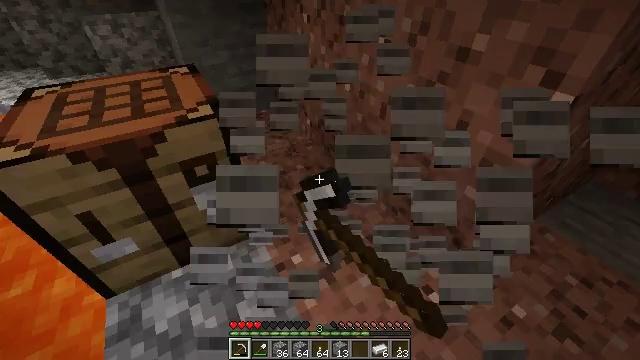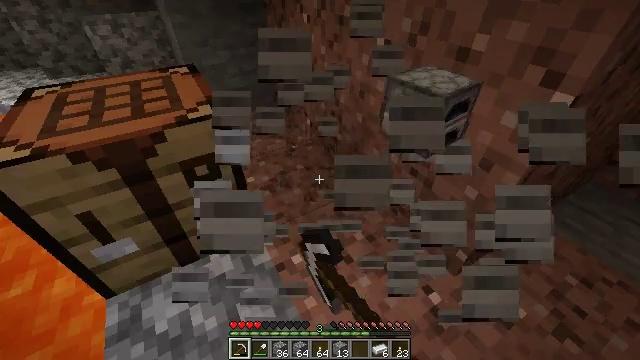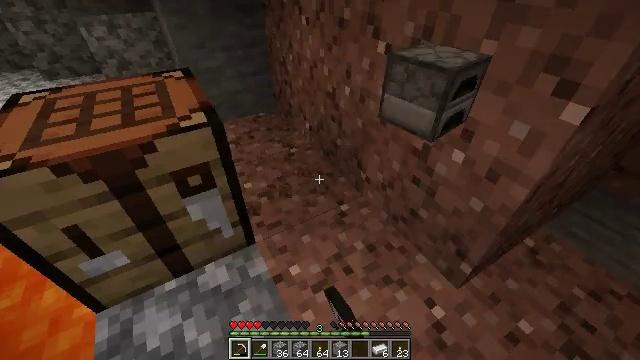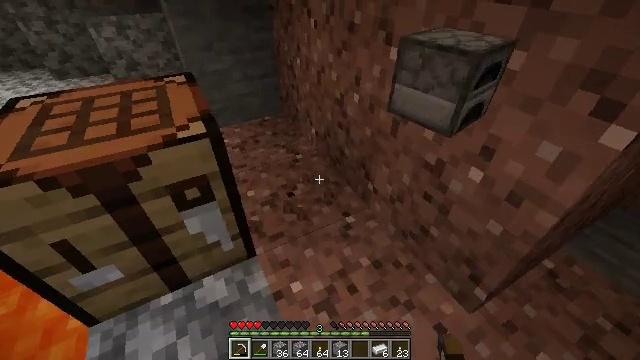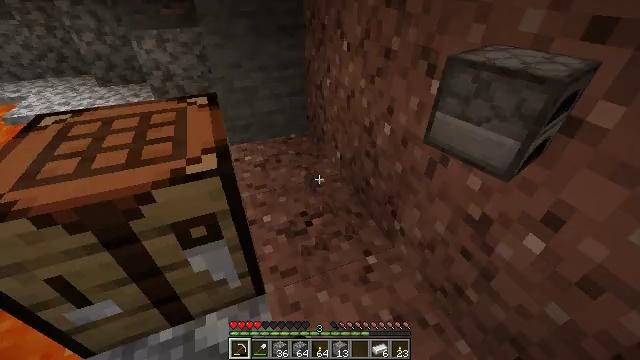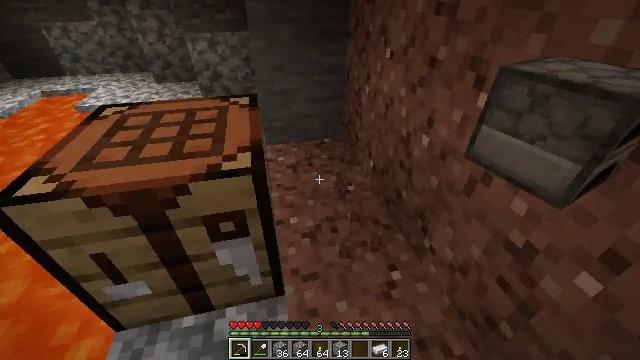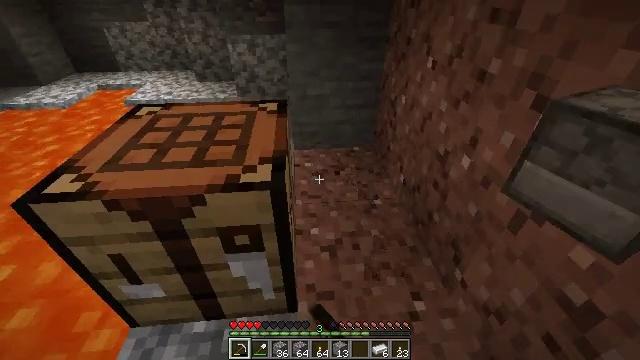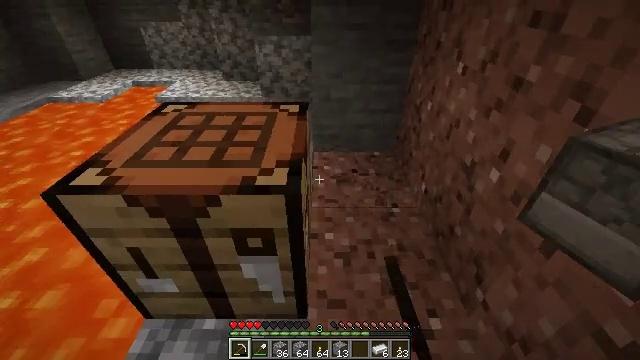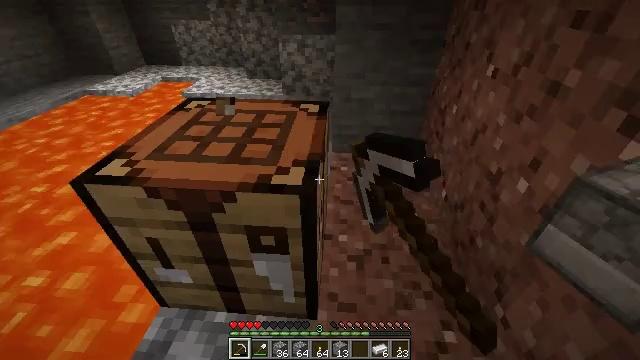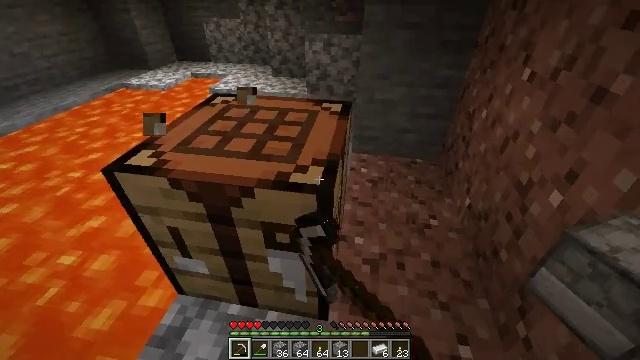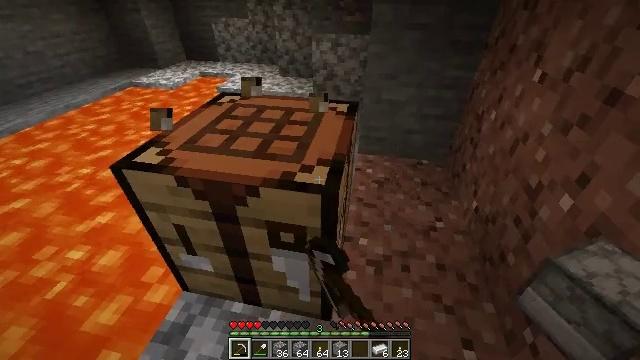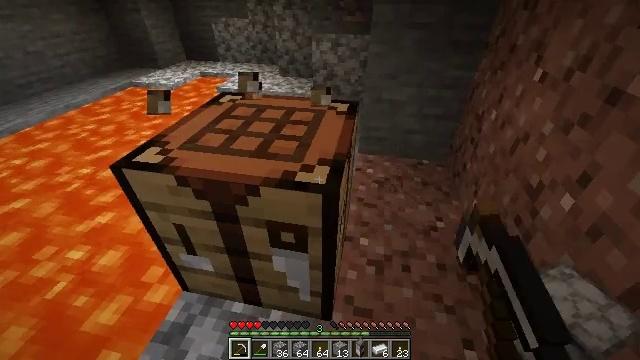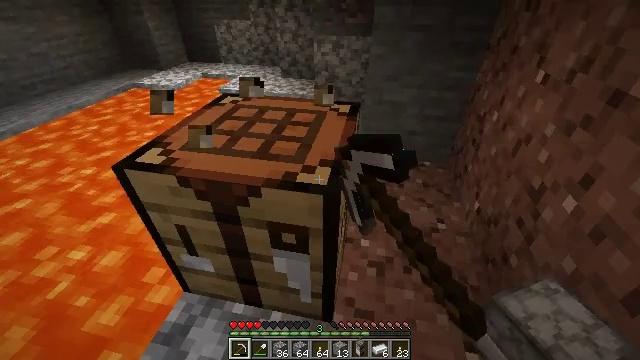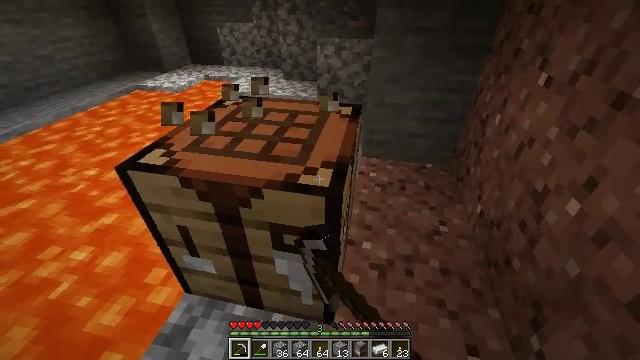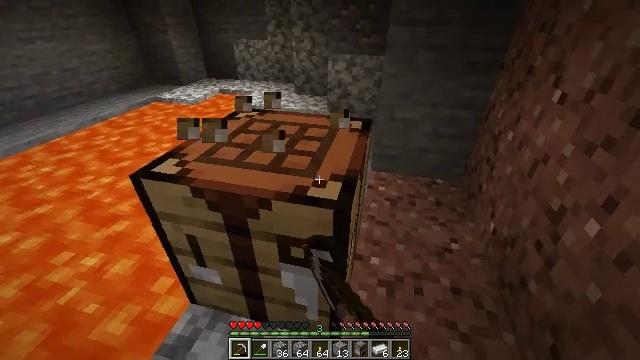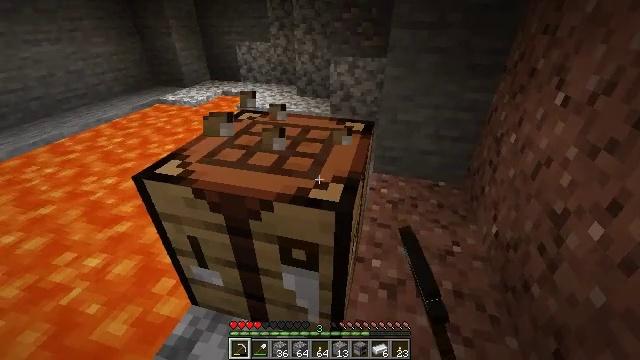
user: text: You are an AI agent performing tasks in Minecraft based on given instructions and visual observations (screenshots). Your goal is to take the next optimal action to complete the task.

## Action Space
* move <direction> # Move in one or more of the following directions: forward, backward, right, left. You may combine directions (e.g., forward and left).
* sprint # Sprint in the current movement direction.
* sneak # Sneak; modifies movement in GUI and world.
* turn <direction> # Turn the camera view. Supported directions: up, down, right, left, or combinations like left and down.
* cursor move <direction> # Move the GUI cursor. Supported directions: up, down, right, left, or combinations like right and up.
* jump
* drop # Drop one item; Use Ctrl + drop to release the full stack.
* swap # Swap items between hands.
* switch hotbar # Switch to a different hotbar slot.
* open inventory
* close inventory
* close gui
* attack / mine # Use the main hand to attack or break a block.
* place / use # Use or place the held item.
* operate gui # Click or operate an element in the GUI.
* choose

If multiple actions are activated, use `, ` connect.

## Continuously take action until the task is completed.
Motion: motion action
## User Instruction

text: Break the fire block.
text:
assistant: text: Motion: attack / mine
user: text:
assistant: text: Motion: move forward, attack / mine
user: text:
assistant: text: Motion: move forward, turn left, attack / mine
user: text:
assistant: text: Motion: move forward, turn left and up, attack / mine
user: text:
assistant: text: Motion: turn left and up, attack / mine
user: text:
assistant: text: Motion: turn left, attack / mine
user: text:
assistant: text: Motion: turn left, attack / mine
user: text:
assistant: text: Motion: turn left, attack / mine
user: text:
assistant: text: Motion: turn left, attack / mine
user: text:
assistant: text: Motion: turn left, attack / mine
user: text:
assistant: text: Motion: attack / mine
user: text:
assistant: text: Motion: attack / mine
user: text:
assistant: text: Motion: attack / mine
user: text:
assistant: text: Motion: turn left and up, attack / mine
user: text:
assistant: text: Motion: attack / mine
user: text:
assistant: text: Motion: turn left and up, attack / mine
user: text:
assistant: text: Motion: attack / mine
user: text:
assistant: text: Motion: attack / mine
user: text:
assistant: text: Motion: attack / mine
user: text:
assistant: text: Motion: attack / mine
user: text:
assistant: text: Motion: attack / mine
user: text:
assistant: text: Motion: attack / mine
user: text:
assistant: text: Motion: attack / mine
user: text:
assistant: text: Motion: attack / mine
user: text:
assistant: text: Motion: attack / mine
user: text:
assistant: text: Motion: attack / mine
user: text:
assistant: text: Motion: attack / mine
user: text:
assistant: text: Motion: attack / mine
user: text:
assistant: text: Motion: attack / mine
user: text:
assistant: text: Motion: attack / mine